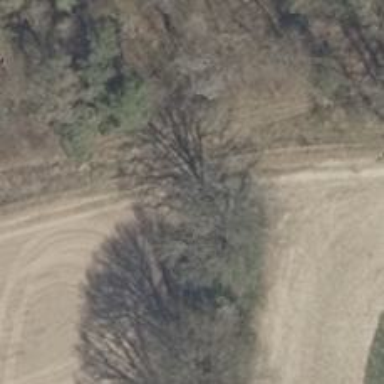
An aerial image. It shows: Row of trees in natural setting.